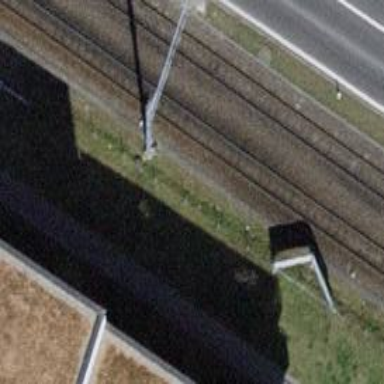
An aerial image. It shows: Narrow-gauge railway with electrified contact line.